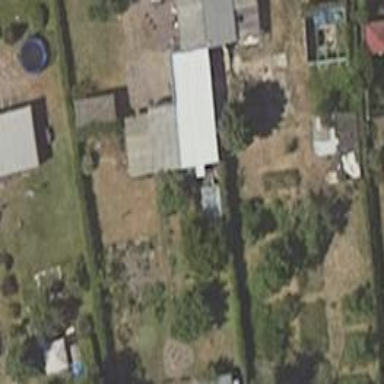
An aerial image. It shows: Shed.